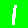
Digit: 1